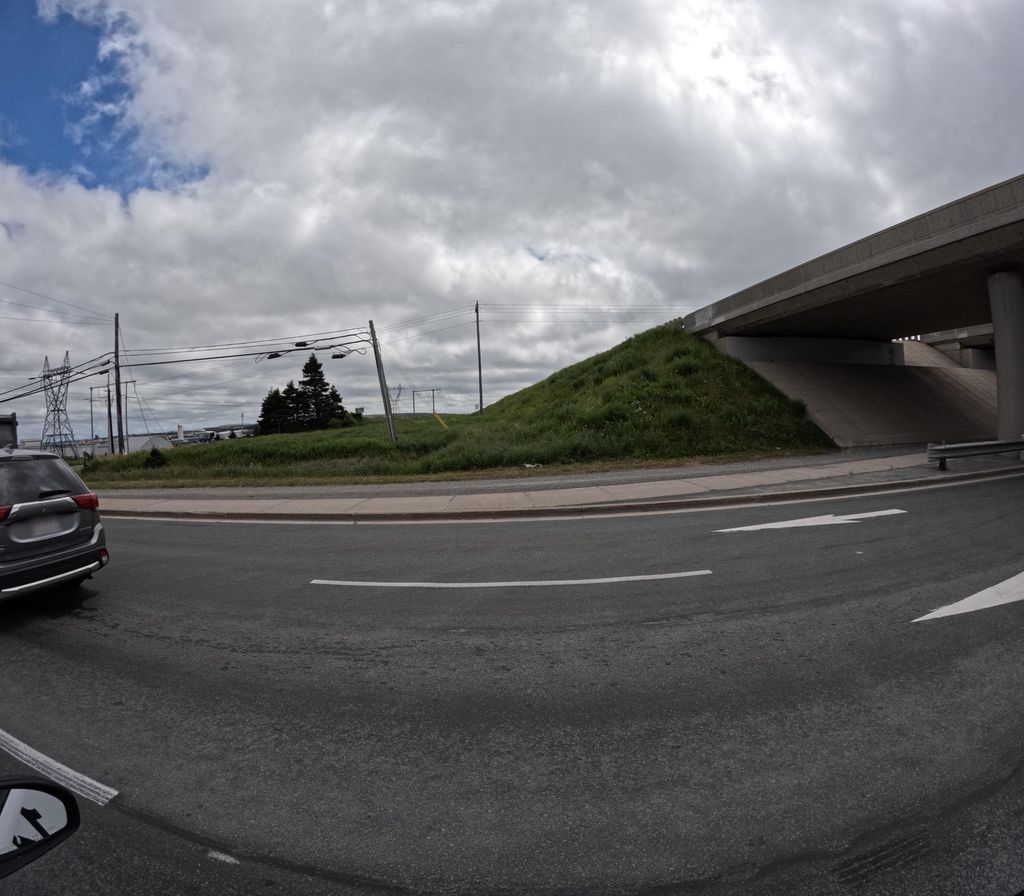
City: st_johns